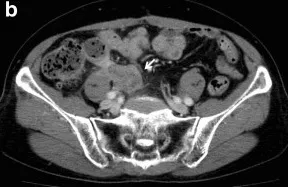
Re-examination by enhanced computed tomography (CT) scan. A tumorous lesion in the mesentery.
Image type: radiology (ct)